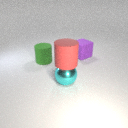
large cyan metal sphere in front of large green rubber cylinder